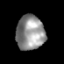
Tissue: prostate
Cell type: Epithelial cells
Senescence score: 0.3347
Nuclear area (px): 965
Mean DAPI intensity: 145.257